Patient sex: M
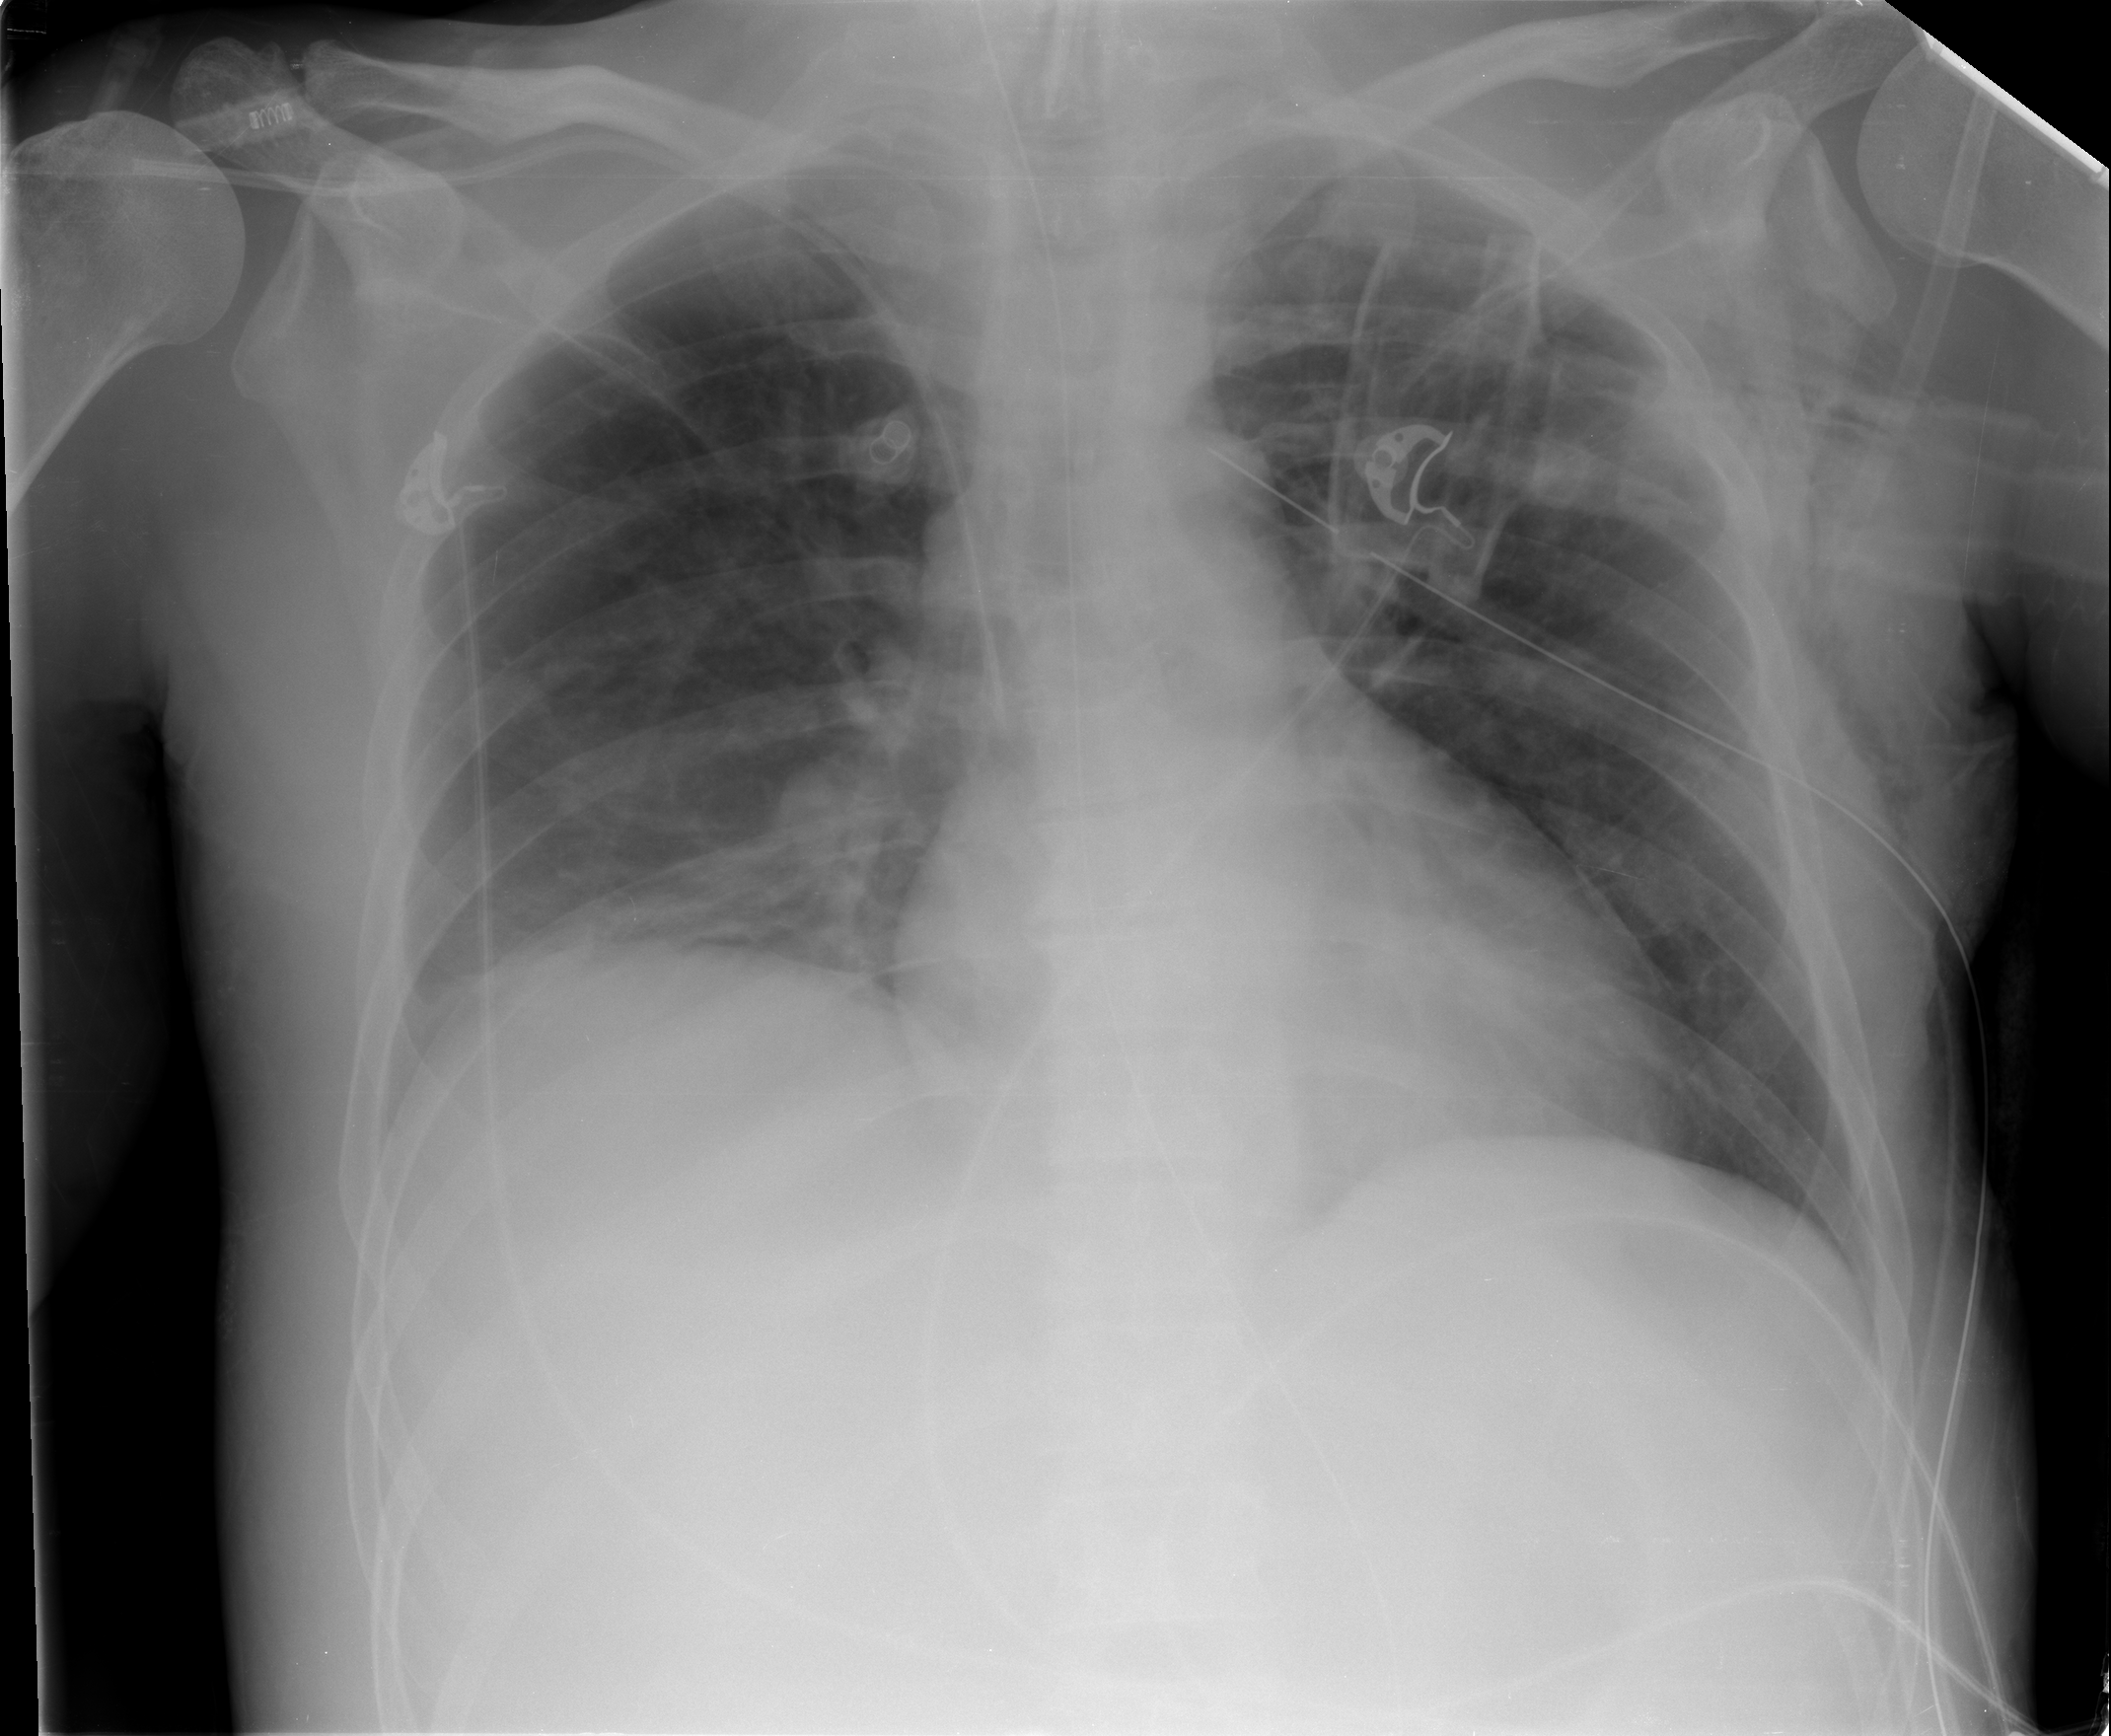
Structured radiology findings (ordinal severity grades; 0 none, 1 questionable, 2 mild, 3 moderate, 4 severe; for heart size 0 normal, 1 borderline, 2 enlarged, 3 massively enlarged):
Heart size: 0
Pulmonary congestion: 2
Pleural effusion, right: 2
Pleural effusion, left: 2
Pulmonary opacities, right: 2
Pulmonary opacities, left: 0
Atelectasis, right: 2
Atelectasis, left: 0